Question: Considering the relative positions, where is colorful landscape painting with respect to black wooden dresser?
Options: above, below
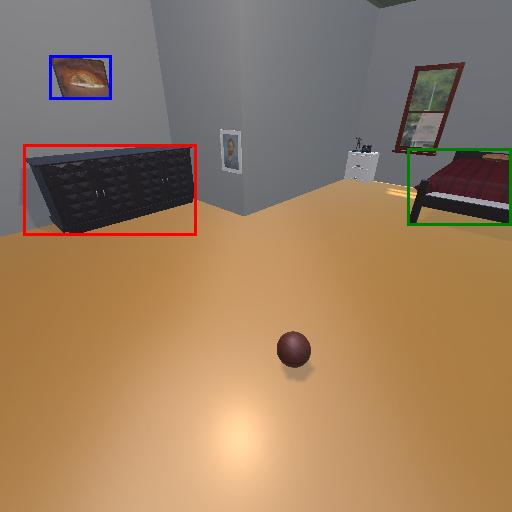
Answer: above